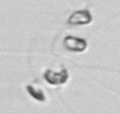
Label: Chaetoceros_socialis